Field crop: maize
Growth stage: 2
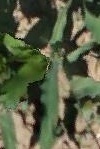
Species: maize